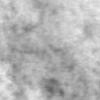
Label: no_change